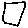
Label: square